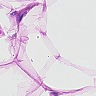
Metastatic tissue present: no